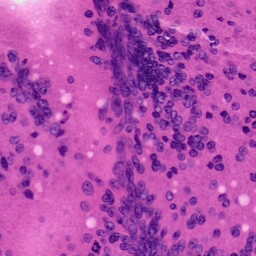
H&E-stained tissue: Colon